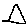
Label: triangle